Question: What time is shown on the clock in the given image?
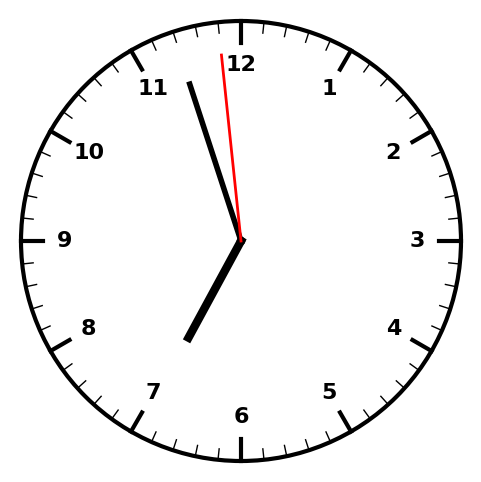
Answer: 06:56:59